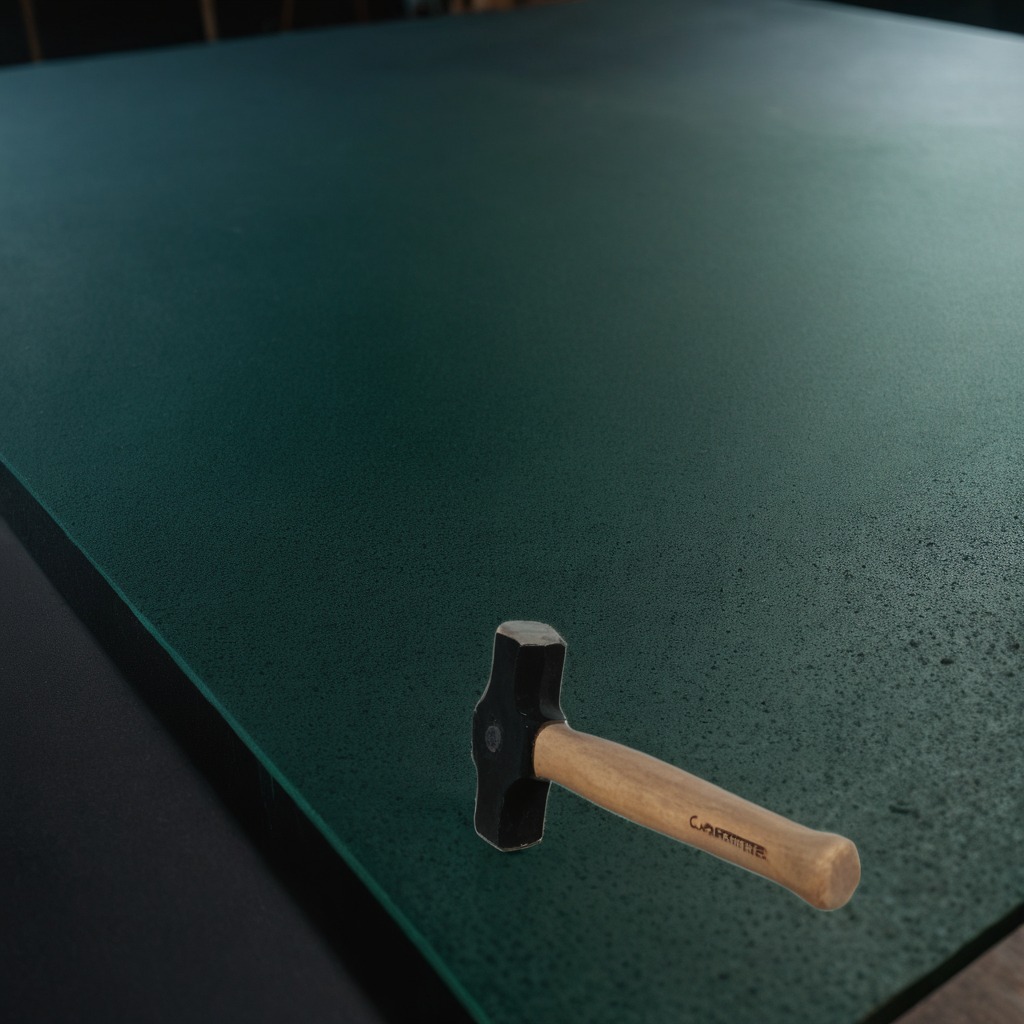
A hammer lies on a clean granite tabletop inside a workshop at night dim ambient light soft shadows worn but beneath the mat